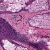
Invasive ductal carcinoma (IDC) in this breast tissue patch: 0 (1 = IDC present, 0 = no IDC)